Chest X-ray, PA view. Patient: 53 years old, sex F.
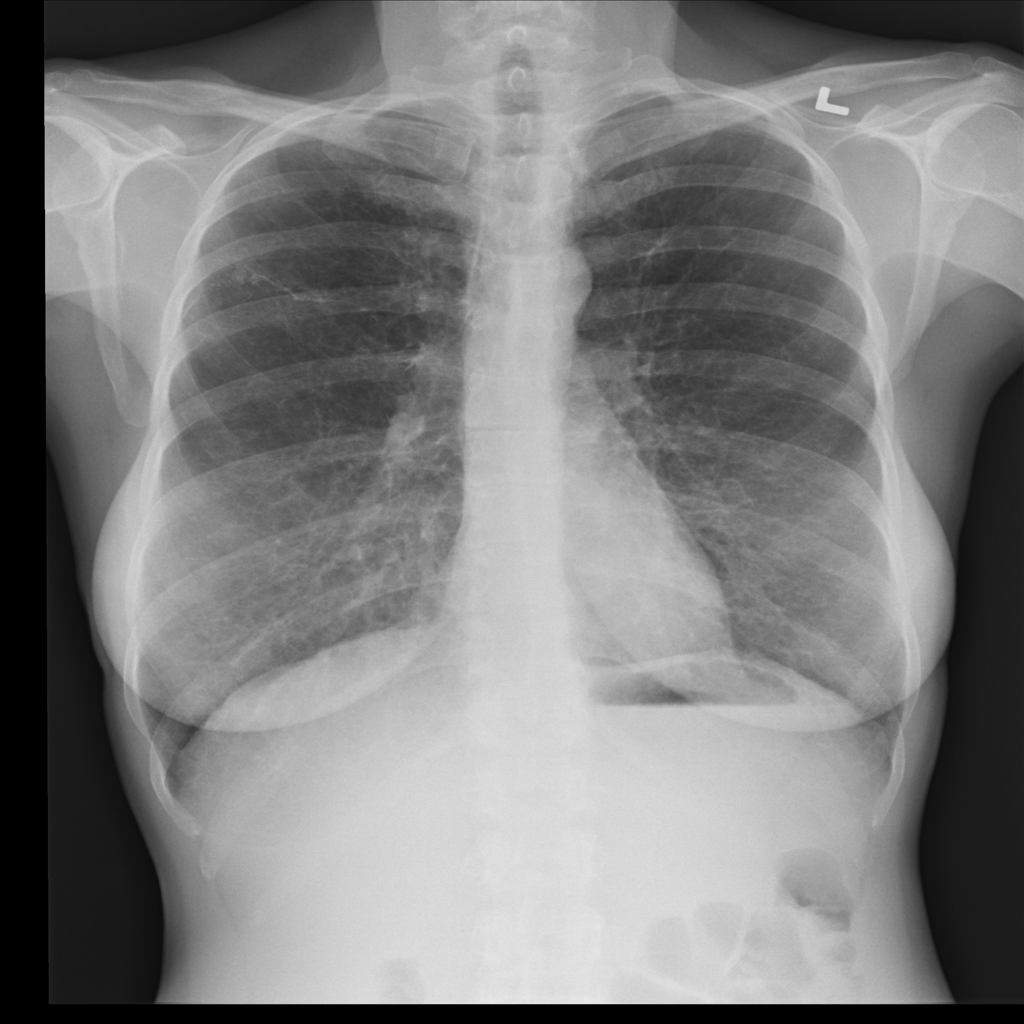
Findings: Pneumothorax